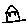
Label: house